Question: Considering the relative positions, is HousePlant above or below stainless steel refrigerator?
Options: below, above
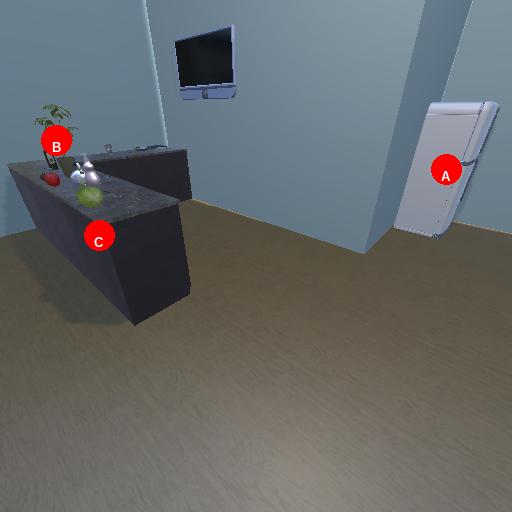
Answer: below